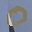
Label: 0